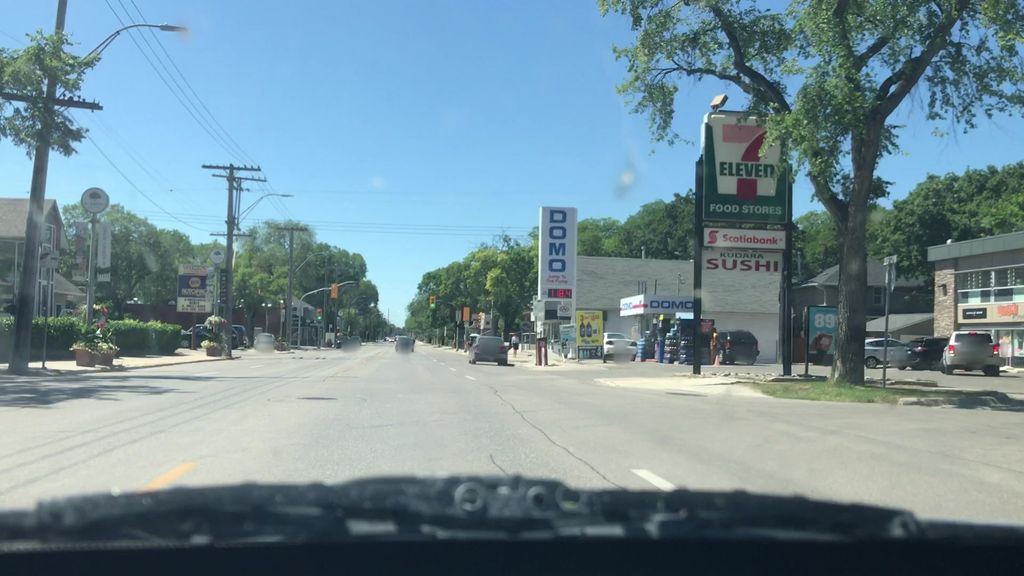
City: winnipeg